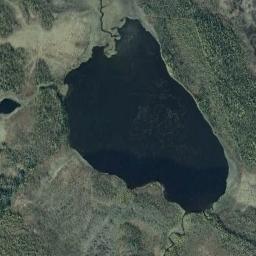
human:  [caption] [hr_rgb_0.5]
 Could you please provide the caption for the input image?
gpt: An irregularly shaped deep blue lake surrounded by green forests and green spaces .

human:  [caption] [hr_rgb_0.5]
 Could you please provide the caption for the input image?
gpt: The shape of the lake is different .

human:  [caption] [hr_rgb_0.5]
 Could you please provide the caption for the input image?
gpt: The lake has some tributaries and the water is dark blue .

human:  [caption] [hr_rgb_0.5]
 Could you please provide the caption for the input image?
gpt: There are many trees around the lake .

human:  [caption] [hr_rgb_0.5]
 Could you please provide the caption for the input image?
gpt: There are green forests and several rivers around the lake .